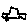
Label: car